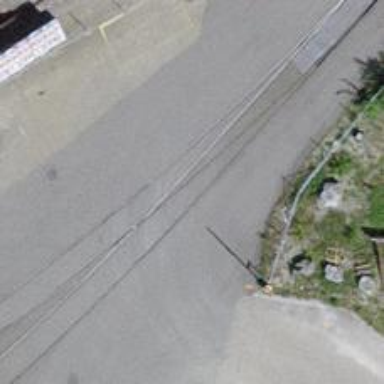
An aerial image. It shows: Level crossing along the railway.